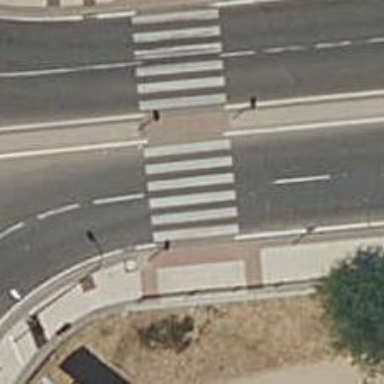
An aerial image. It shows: Uncontrolled zebra crossing on the road.